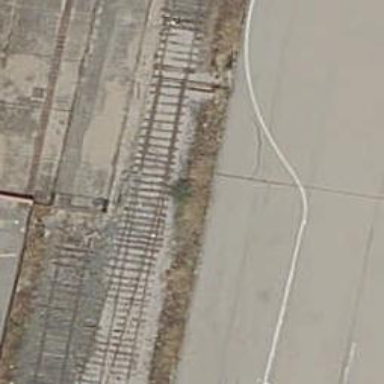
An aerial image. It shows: Railway spur service.